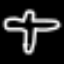
Label: airplane